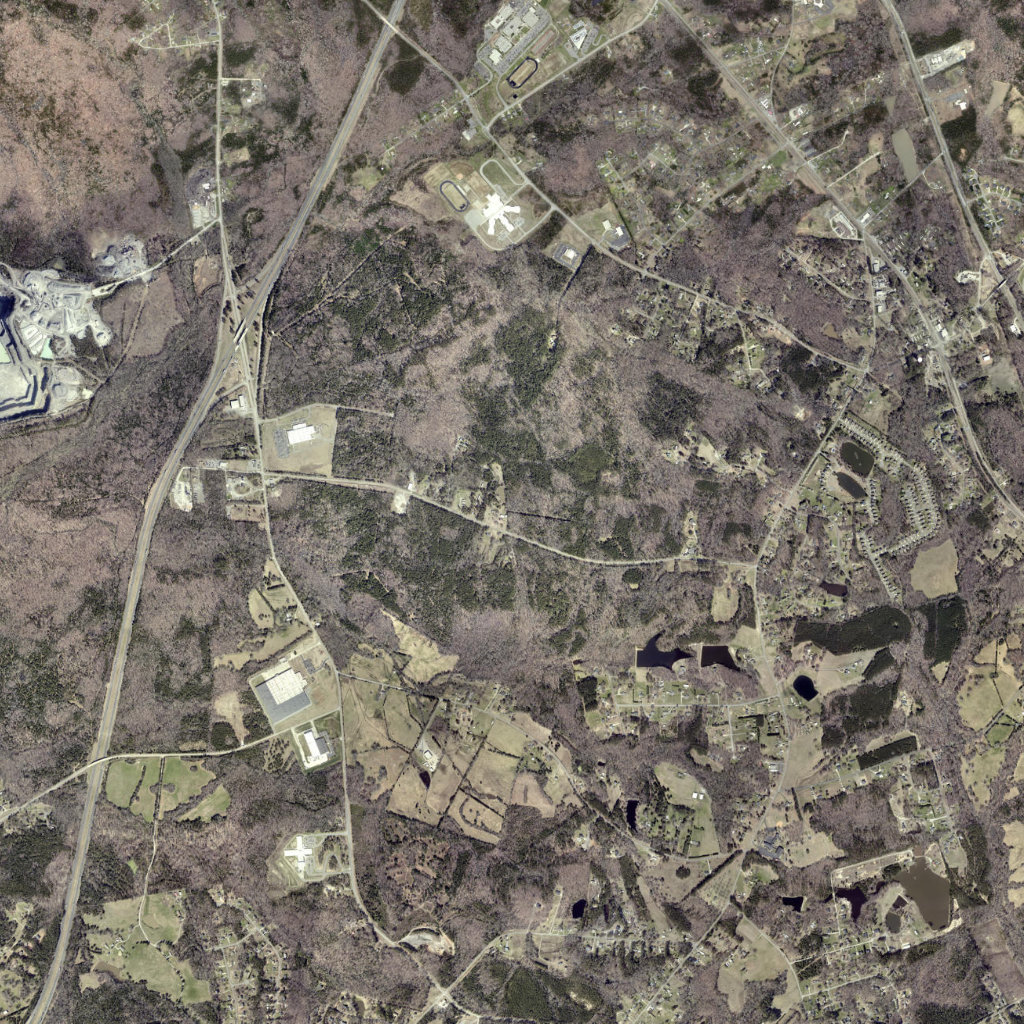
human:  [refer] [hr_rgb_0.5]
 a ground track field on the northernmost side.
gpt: <box>[[49, 5, 52, 9, 0]]</box>